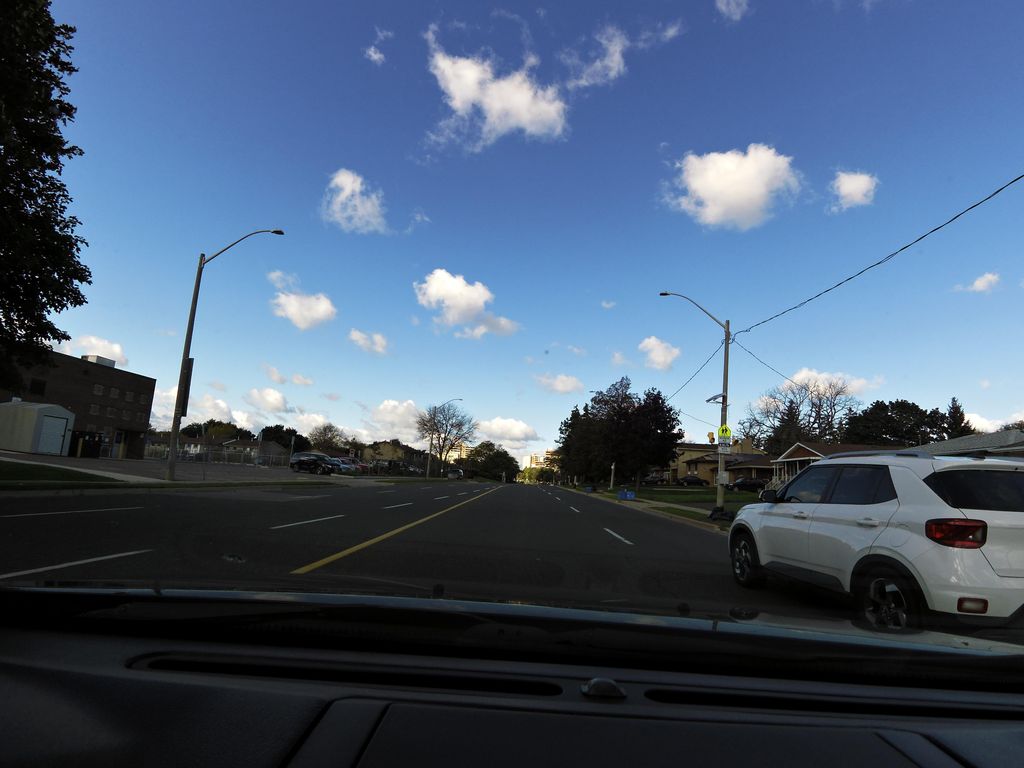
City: hamilton